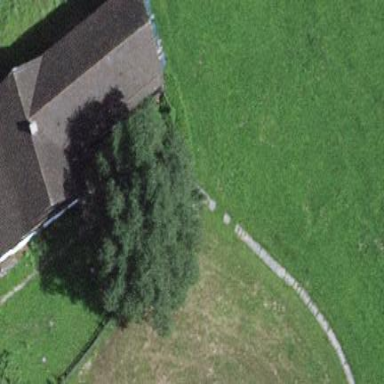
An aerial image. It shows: Detached building with gabled roof.